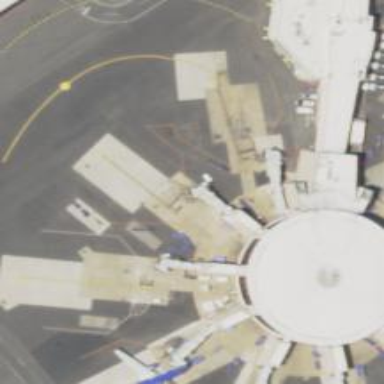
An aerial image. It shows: Airport gate.